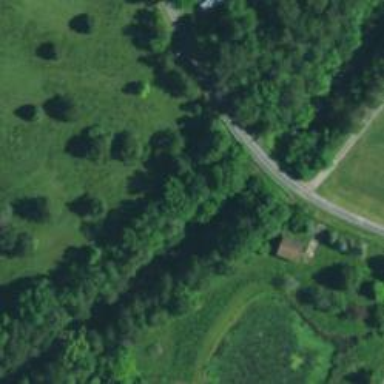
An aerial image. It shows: Abandoned railway path with designated bicycle road.